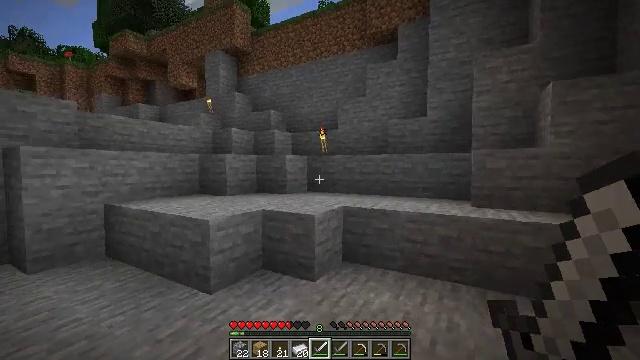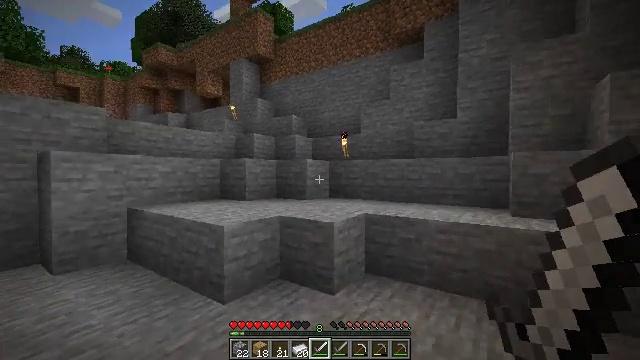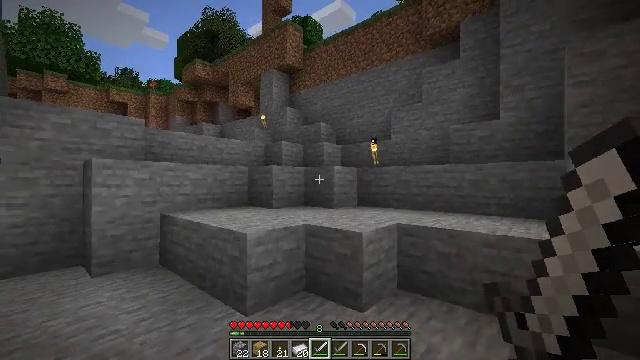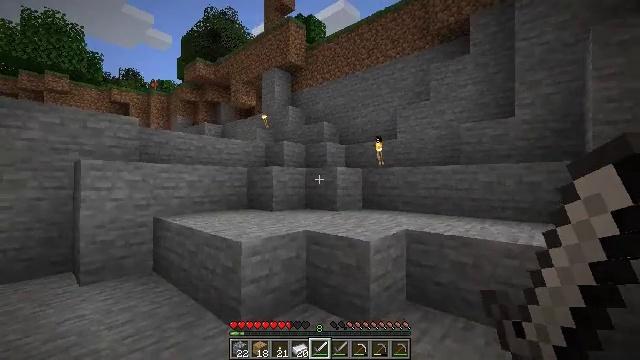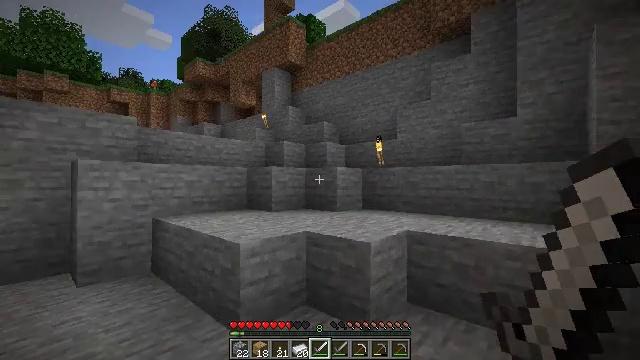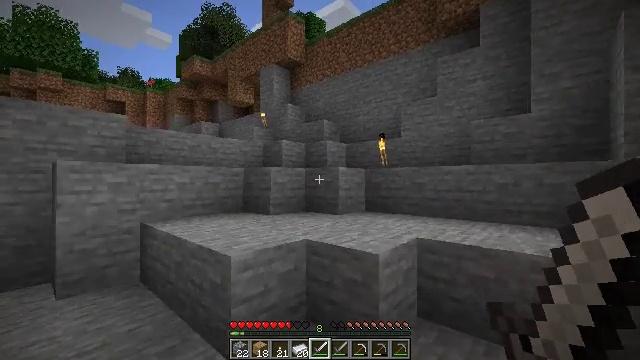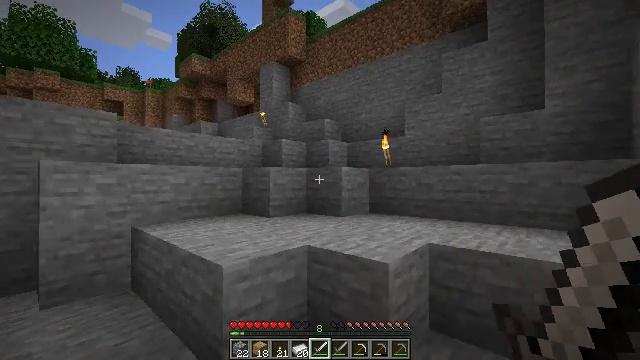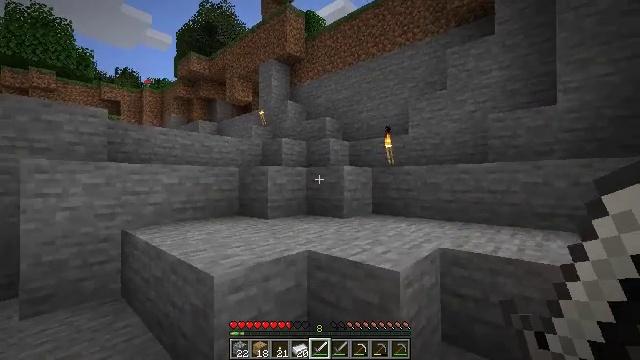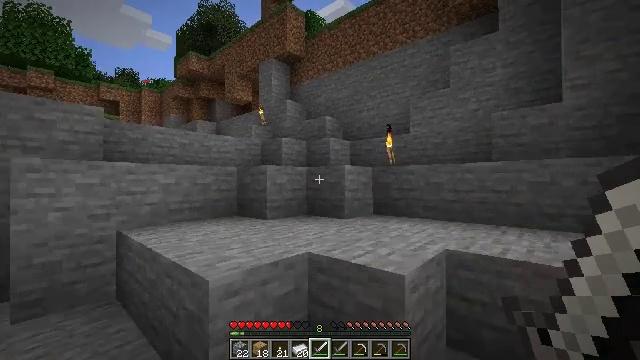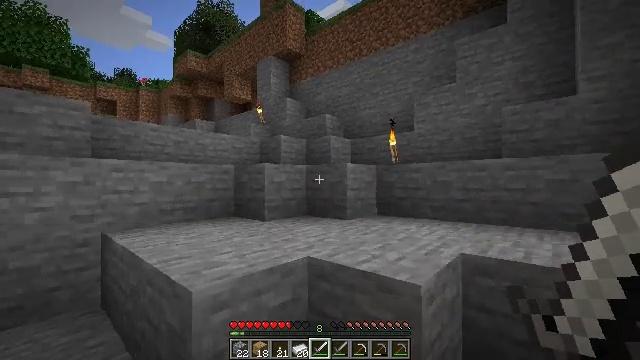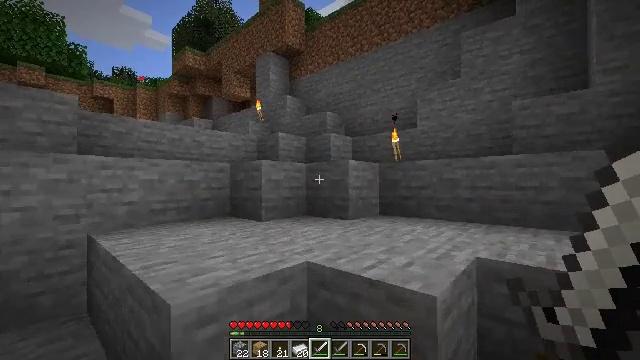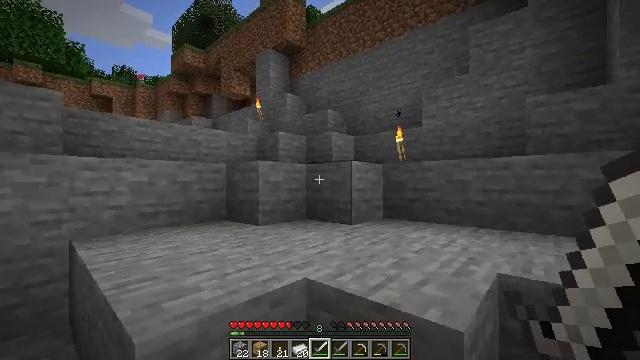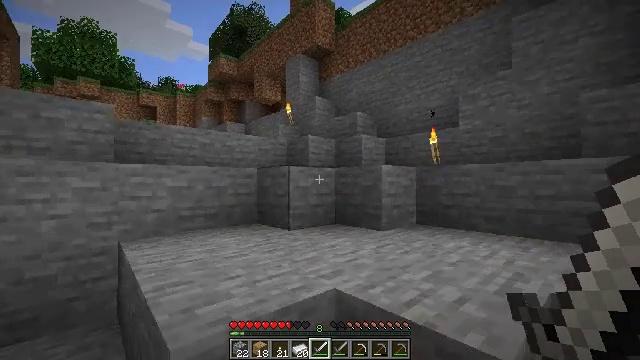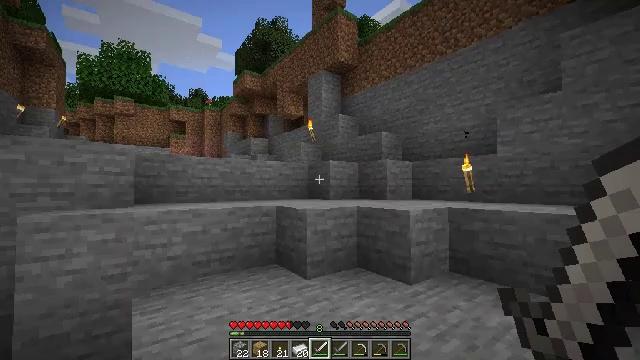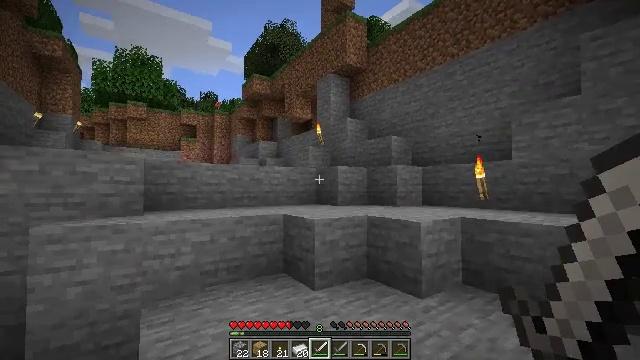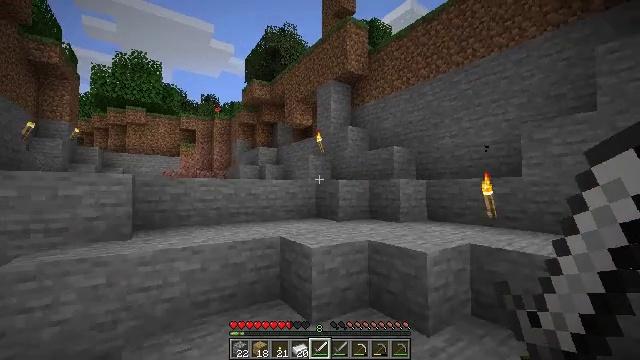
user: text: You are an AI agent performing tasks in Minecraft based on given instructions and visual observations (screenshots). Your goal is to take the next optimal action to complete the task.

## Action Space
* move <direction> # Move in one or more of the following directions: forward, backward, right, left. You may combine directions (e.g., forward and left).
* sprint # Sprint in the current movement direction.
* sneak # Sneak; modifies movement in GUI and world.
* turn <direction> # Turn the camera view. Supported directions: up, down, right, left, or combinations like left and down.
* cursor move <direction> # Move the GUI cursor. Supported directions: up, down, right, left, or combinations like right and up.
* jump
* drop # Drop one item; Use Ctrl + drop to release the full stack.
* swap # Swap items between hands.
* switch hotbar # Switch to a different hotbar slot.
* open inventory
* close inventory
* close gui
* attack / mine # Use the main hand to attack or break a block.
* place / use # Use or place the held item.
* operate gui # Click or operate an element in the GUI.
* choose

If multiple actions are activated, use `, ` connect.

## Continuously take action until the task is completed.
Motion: motion action
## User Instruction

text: Collect the grass block using a shovel.
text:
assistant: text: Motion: move forward, turn left and up
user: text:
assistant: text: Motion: move forward, turn left and up
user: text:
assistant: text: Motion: move forward
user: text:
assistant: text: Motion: move forward
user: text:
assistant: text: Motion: move forward
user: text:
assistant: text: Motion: move forward
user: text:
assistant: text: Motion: move forward
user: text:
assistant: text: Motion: move forward
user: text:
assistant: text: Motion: move forward
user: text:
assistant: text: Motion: move forward
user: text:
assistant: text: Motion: move forward
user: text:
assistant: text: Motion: move forward, turn left, jump
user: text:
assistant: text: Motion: move forward, turn left, jump
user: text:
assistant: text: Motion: move forward, turn left, jump
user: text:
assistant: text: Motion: move forward, jump
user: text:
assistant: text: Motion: move forward, jump
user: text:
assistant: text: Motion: move forward
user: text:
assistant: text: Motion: move forward
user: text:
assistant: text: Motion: move forward
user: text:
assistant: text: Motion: move forward
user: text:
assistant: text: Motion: move forward
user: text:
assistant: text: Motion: move forward, turn right
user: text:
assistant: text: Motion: move forward, turn right
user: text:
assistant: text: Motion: move forward, turn right
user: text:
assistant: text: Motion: move forward, turn right, jump
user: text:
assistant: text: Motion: move forward, turn right, jump
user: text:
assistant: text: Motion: move forward, turn right, jump
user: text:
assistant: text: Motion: move forward, jump
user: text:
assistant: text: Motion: move forward
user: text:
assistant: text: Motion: move forward